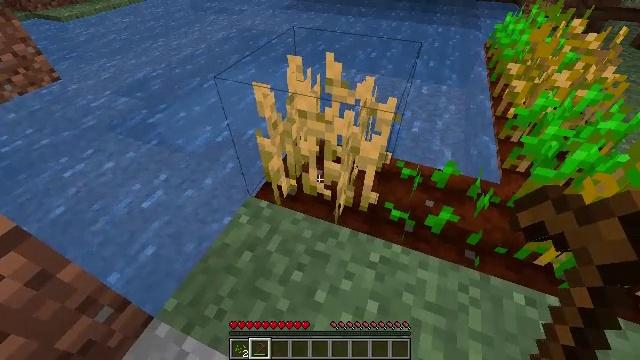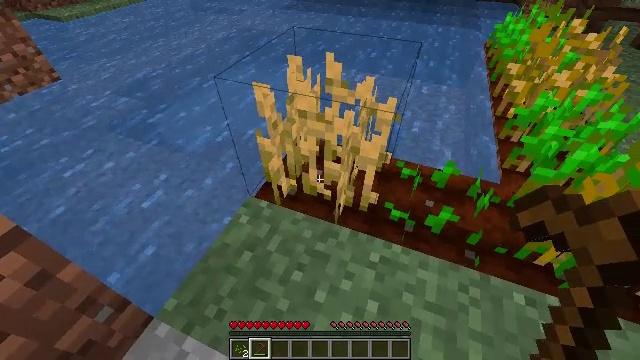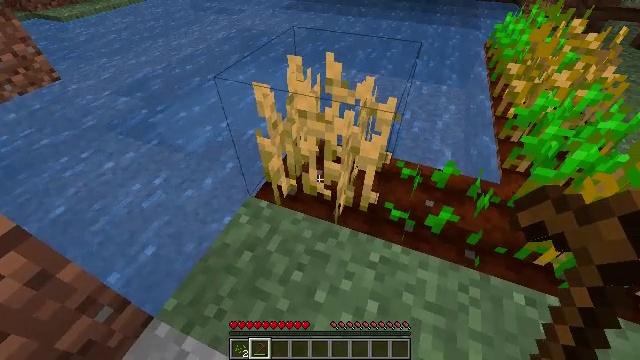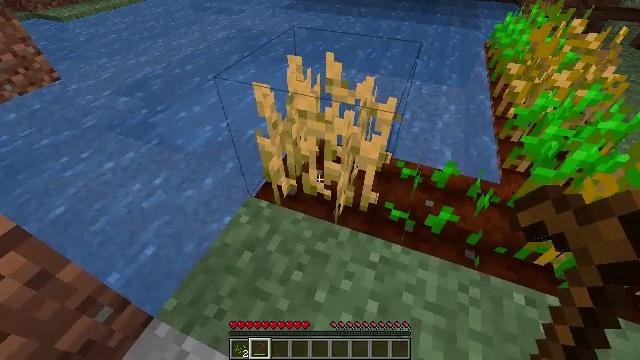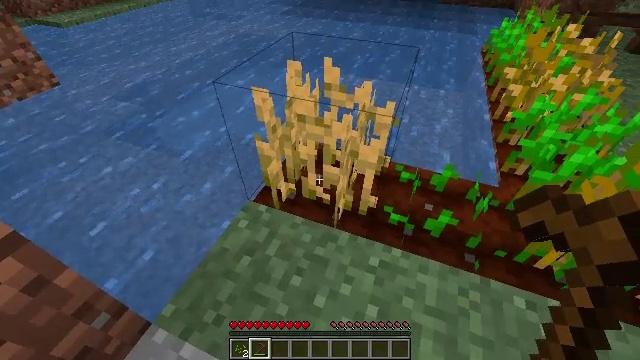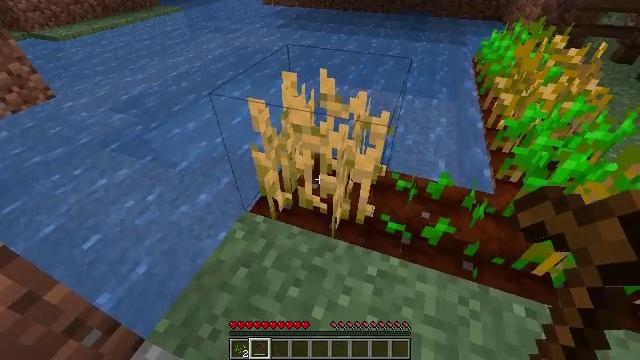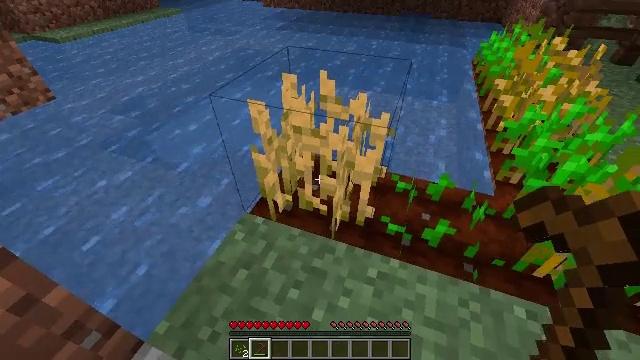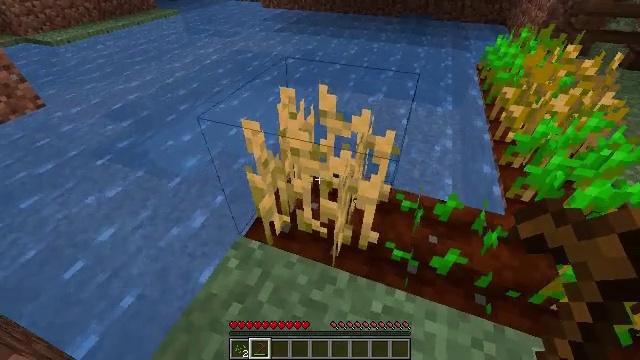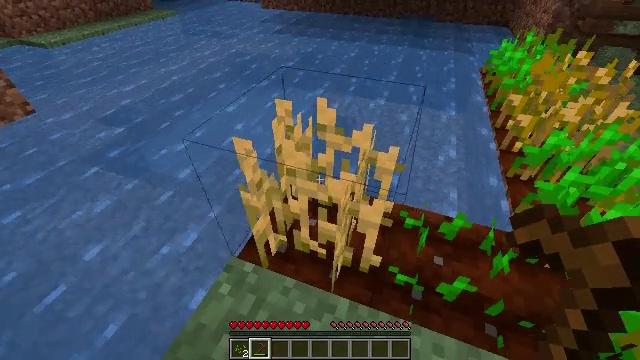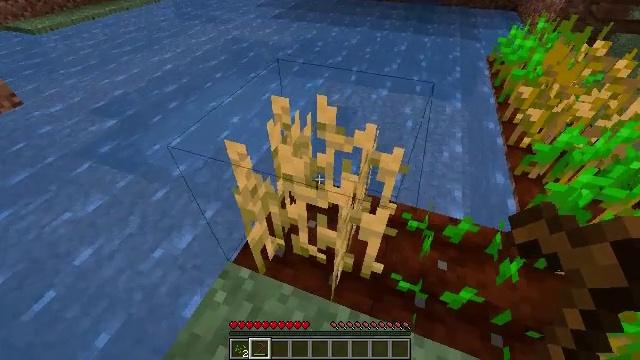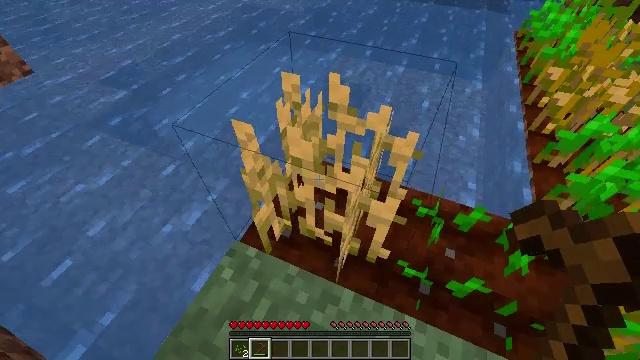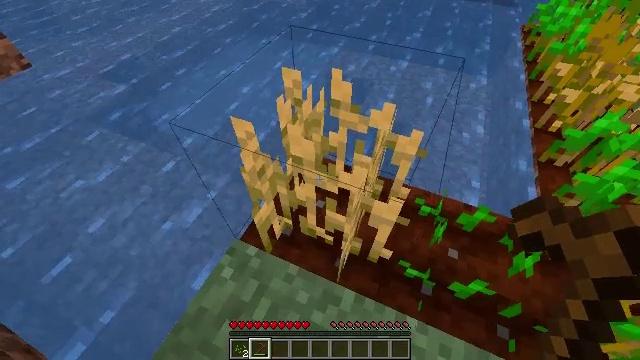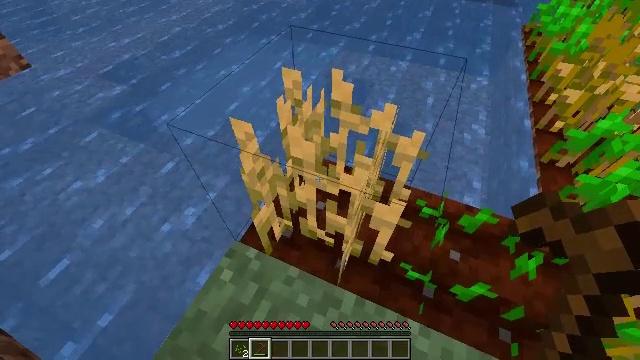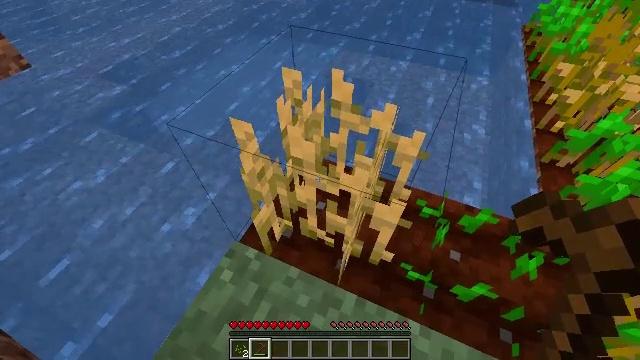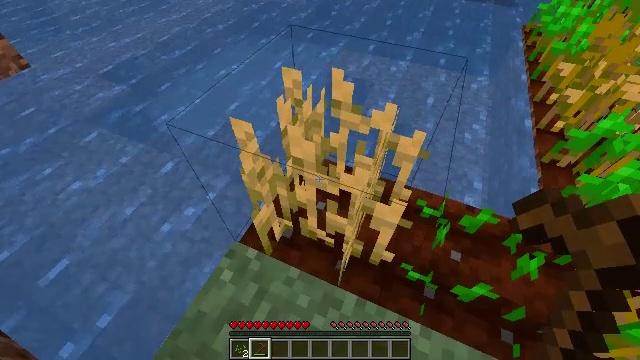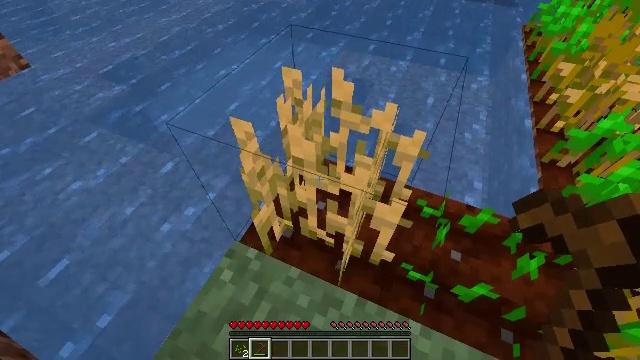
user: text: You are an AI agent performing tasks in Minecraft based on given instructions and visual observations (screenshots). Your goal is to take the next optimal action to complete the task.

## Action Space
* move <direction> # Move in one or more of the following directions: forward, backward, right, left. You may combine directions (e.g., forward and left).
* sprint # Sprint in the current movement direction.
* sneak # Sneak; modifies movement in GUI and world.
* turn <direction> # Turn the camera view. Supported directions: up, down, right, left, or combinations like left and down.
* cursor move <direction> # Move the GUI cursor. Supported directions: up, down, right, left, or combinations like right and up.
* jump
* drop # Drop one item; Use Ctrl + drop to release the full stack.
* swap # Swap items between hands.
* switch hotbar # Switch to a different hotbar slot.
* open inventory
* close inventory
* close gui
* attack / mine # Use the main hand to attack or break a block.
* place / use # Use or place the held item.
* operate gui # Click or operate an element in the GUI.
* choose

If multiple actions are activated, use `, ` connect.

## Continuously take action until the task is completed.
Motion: motion action
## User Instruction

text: Collect wheat crops.
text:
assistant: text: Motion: no_op
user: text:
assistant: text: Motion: no_op
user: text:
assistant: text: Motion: no_op
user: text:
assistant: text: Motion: no_op
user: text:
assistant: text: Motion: turn right and up
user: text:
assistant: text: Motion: move forward, use / place
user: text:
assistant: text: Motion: move forward, use / place
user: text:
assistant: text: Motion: move forward, use / place
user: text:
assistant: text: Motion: turn down, use / place
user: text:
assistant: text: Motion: turn left and down
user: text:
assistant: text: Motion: turn down
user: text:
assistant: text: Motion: no_op
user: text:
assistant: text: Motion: no_op
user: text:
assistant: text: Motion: no_op
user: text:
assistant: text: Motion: no_op
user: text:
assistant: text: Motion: use / place
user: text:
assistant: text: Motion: use / place
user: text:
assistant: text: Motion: use / place
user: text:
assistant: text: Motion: use / place
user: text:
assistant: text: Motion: no_op
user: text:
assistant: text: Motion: turn down
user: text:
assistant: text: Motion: attack / mine
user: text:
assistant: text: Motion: attack / mine
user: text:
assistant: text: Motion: attack / mine
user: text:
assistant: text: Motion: no_op
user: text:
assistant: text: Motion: no_op
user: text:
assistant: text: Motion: no_op
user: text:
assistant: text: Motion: no_op